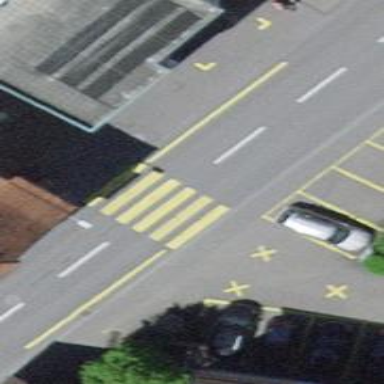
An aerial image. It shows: Uncontrolled zebra crossing on the road.